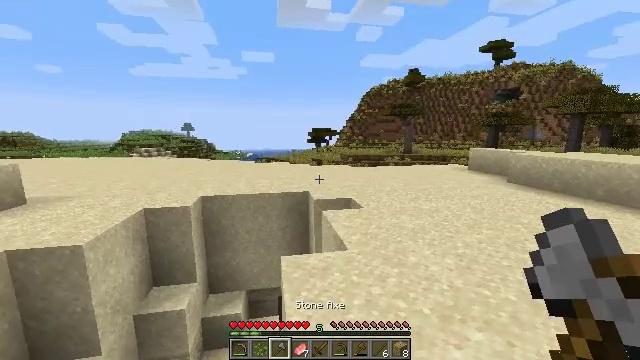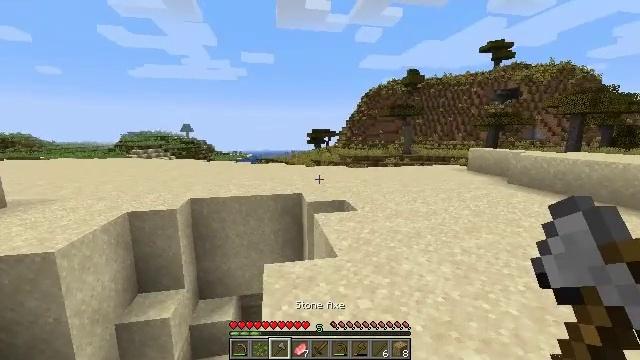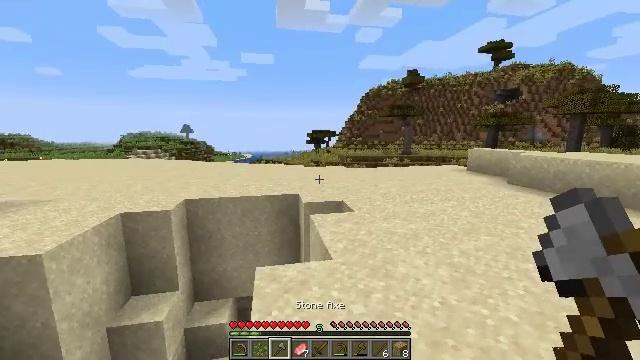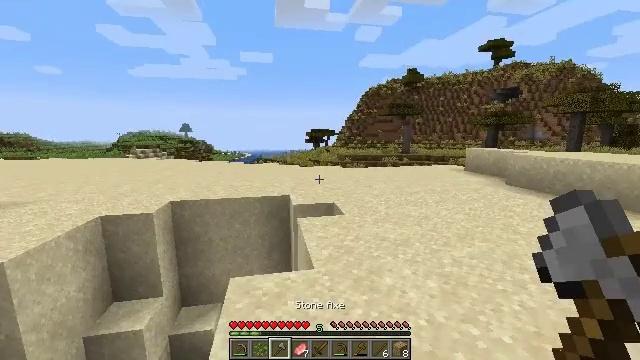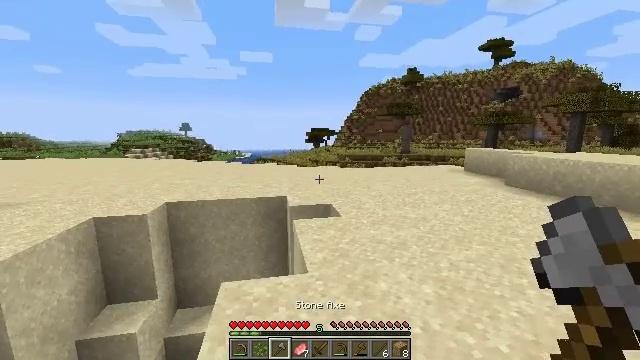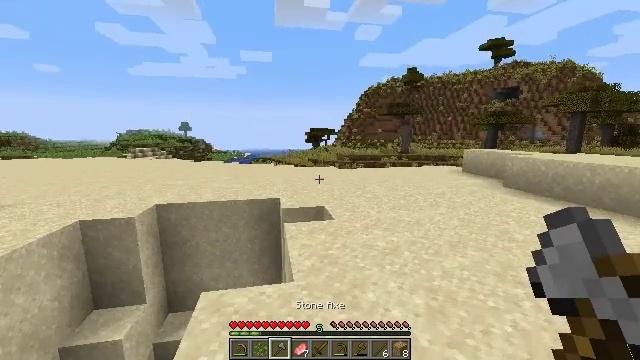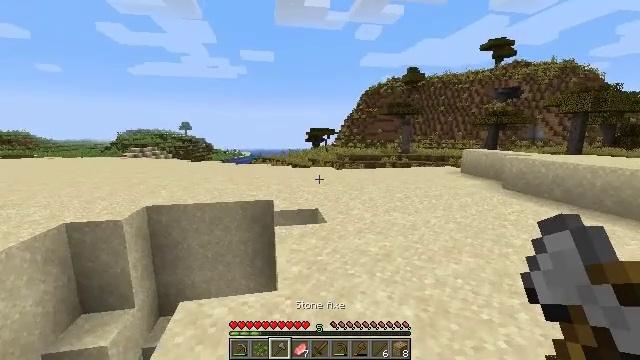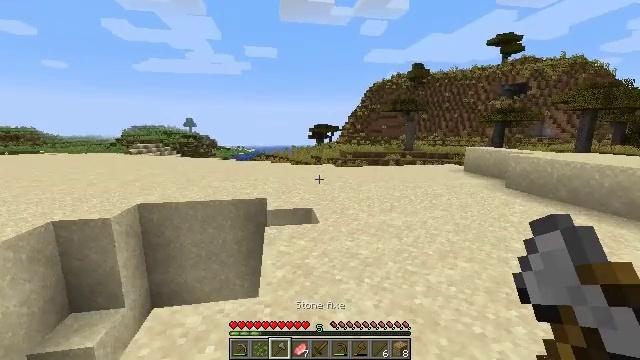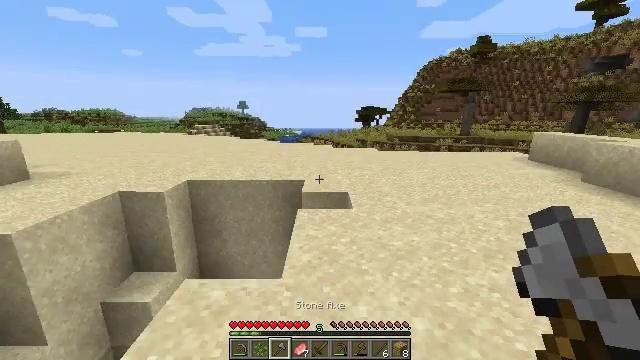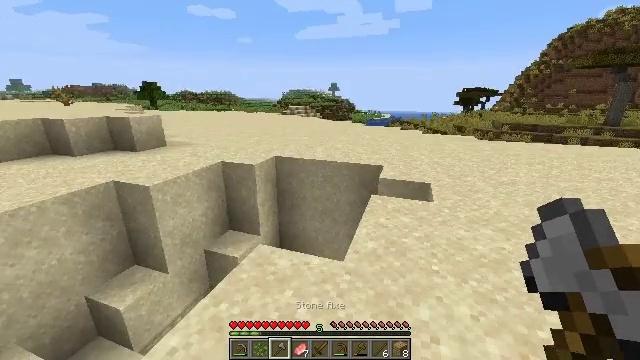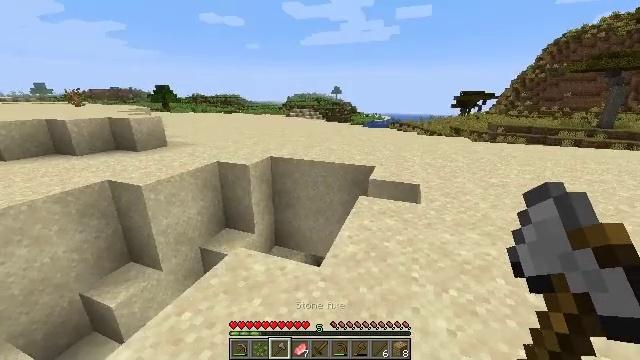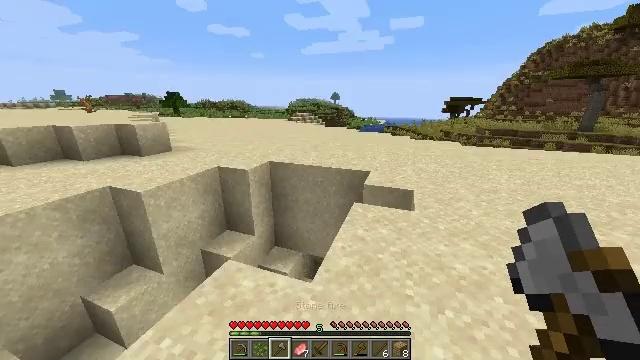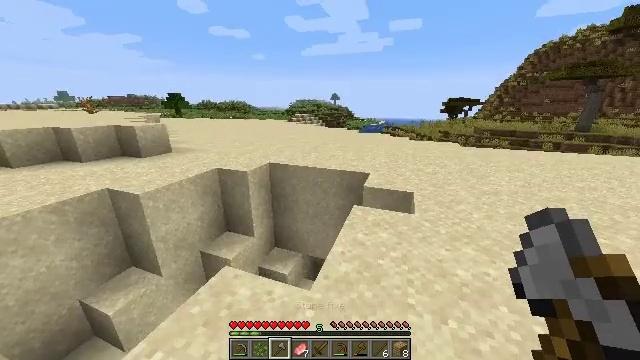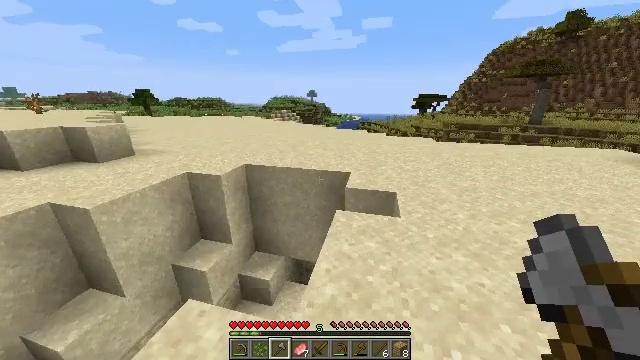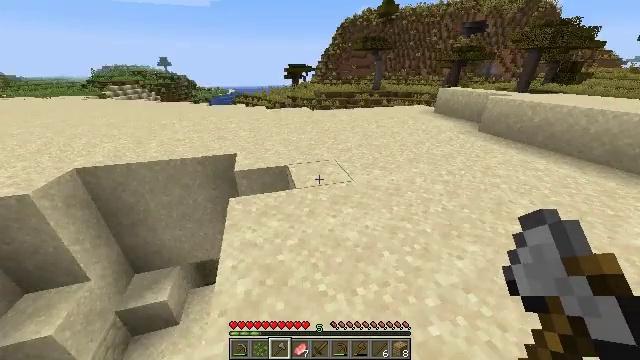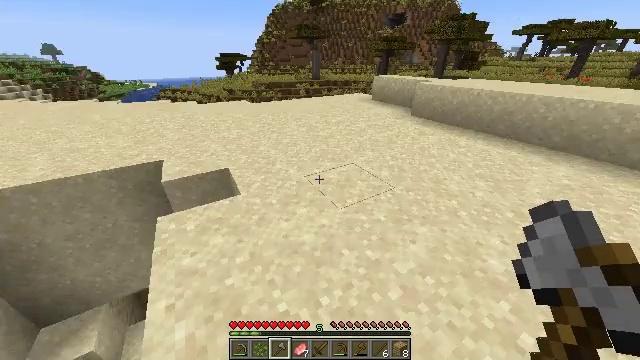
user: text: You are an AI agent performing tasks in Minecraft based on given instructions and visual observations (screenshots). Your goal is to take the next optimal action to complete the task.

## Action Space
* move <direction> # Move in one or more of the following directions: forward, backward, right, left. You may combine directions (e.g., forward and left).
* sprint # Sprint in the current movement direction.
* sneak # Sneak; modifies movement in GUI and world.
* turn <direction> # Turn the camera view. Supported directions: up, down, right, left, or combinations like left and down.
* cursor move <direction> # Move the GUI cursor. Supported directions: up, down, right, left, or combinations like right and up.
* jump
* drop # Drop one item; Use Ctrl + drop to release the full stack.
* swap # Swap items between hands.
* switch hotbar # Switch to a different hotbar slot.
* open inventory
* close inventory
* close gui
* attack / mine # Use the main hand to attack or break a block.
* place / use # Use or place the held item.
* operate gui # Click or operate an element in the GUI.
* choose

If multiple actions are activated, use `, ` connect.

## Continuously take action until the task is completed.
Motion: motion action
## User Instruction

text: Collect the dead bush from dry areas.
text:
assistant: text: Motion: move forward and move right
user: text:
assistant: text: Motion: move forward and move right
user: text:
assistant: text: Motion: move forward and move right
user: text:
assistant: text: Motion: move forward and move right
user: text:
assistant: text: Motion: move forward and move right
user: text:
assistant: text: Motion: move forward and move right
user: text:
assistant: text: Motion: move forward and move right
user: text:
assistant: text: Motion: move forward and move right, turn left and down
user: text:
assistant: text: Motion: move forward and move right, sprint, turn left and down
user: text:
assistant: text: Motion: move forward, sprint
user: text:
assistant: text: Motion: move forward, sprint
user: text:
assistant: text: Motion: move forward, sprint
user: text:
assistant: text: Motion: move forward, sprint, turn right and down
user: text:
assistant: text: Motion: move forward and move right, sprint, turn right and down
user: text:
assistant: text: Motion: move forward and move right, sprint, turn right and down
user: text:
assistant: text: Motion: move forward and move right, sprint
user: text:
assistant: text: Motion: move forward and move right, sprint
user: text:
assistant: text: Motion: move forward and move right, sprint
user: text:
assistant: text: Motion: move forward and move right, sprint, turn left
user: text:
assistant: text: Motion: move forward, sprint, turn left and up
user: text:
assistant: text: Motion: move forward, sprint, turn left and up
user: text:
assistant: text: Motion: move forward, sprint, turn left and up
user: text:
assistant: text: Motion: move forward, sprint, turn left and up
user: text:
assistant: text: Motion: move forward, sprint, turn left
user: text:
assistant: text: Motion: move forward, sprint, jump
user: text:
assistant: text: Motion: move forward, sprint, turn left, jump
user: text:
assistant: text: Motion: move forward, sprint, turn left, jump
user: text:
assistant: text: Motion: move forward, sprint, turn left
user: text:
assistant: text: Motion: move forward, sprint, turn left
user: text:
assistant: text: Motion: move forward, sprint, turn left